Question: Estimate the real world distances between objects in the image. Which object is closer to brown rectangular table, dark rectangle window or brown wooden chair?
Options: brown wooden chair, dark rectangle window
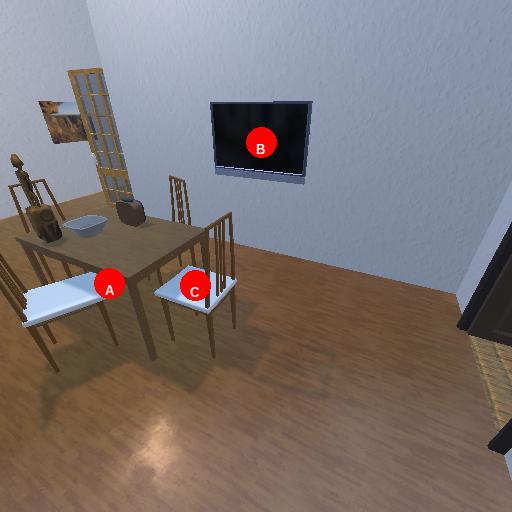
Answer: brown wooden chair